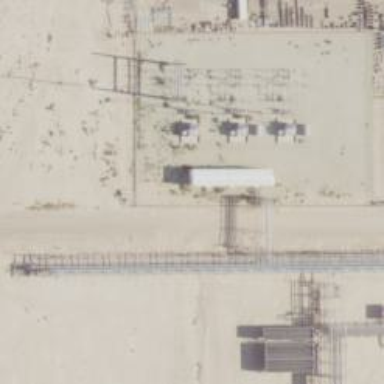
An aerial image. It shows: Industrial power substation surrounded by fence.